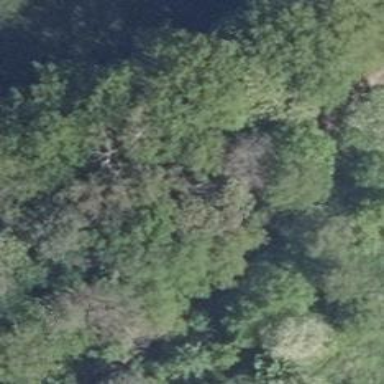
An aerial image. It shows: Single tag "natural: tree."